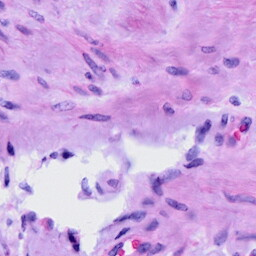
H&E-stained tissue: Cervix